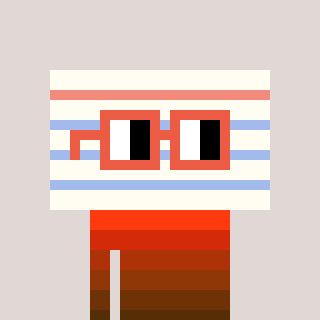
a pixel art character with square orange glasses, a empty notebook page-shaped head and a rust-colored body on a warm background